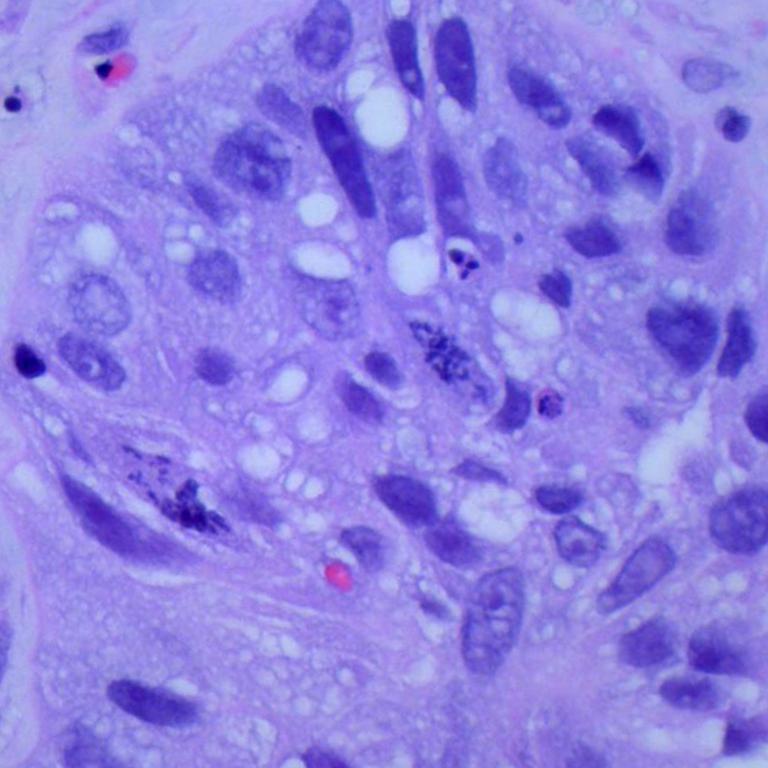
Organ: lung
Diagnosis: squamous carcinomas